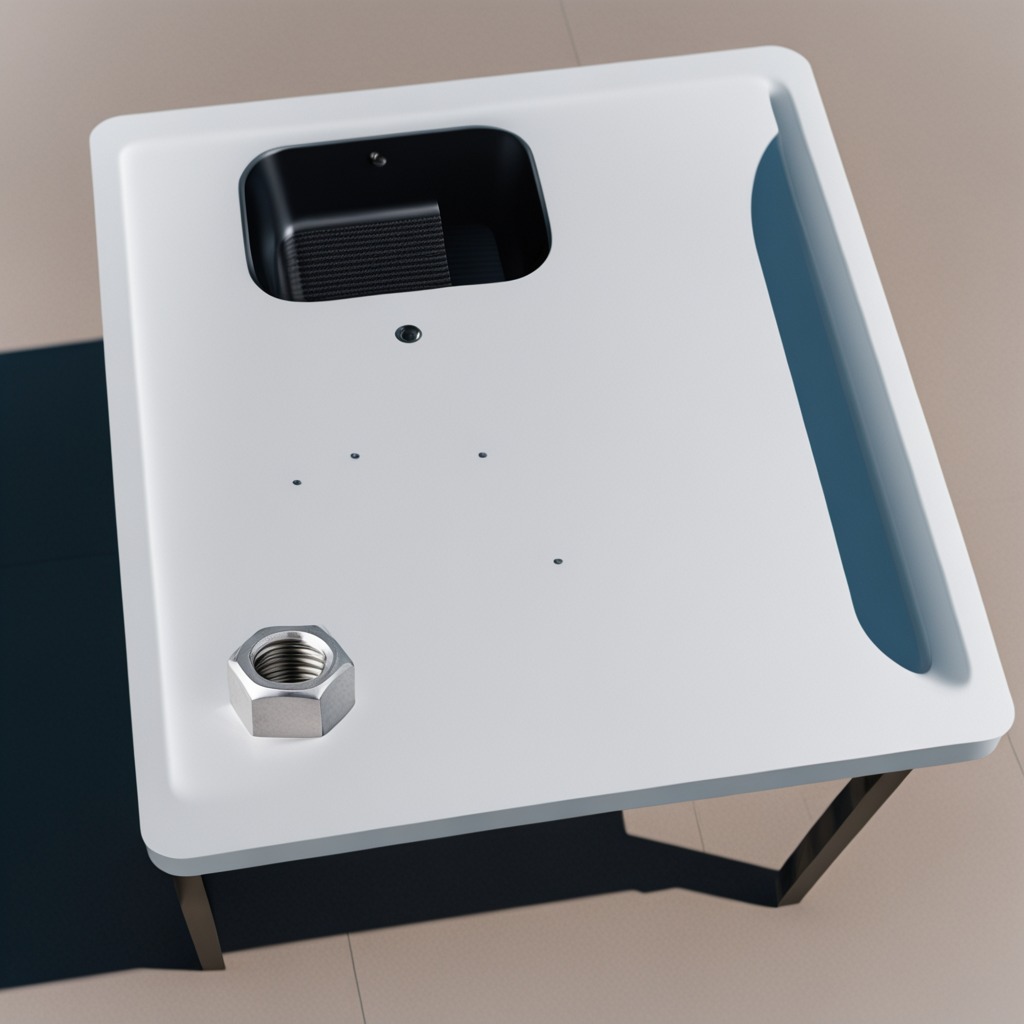
A metal nut is lying on the table.